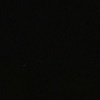
Label: space